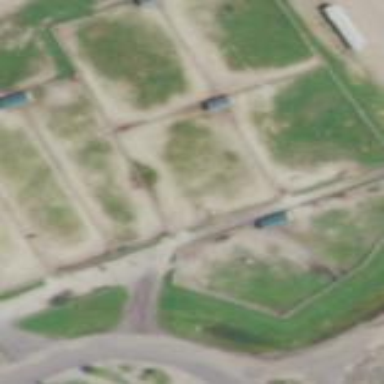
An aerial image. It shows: Fence surrounding equestrian pitch for leisure land activities.